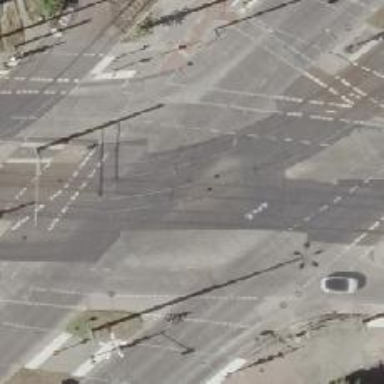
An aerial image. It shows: Railway crossing.